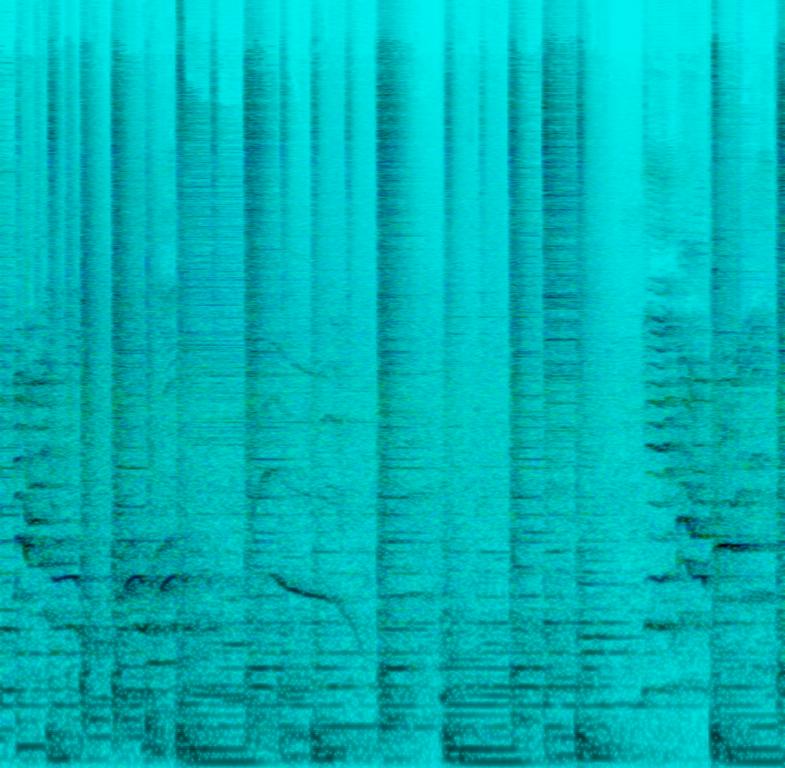
A female vocalist sings this perky pop. The tempo is medium with rhythmic acoustic guitar , groovy bass lines, keyboard accompaniment and enthusiastic drumming. The song is simple, dulcet, fresh, peppy, youthful, vibrant and punchy with sounds of crowd hooting and cheering and talking. This song is a Pop song.